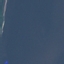
Land use / land cover class: SeaLake